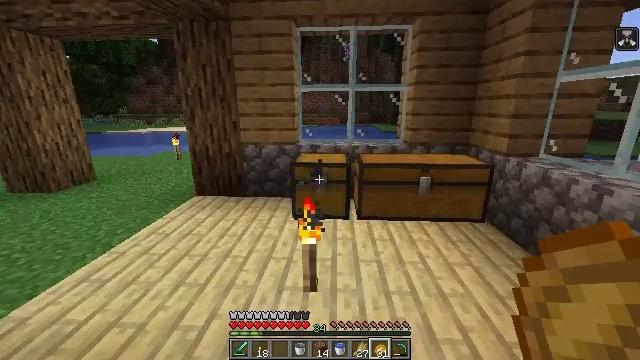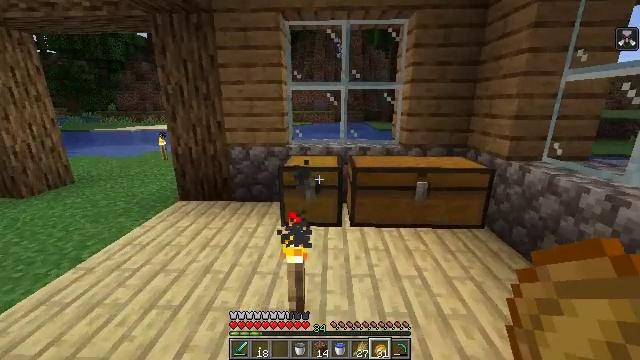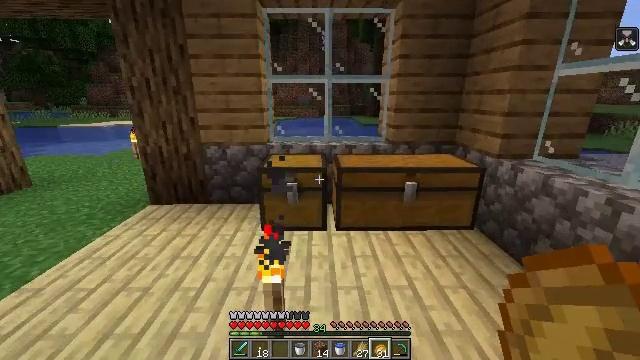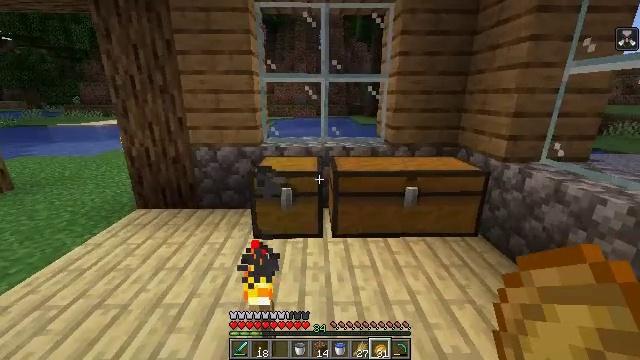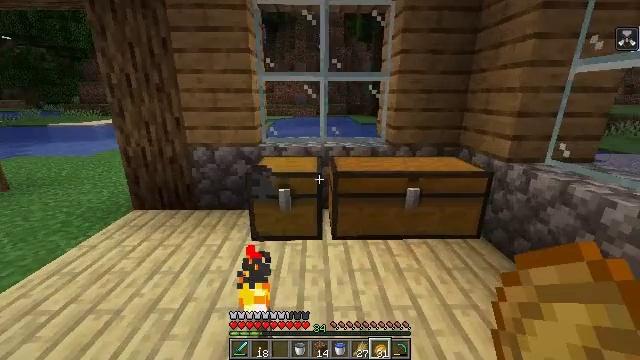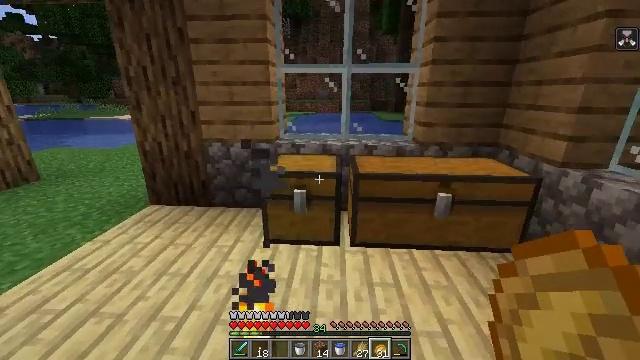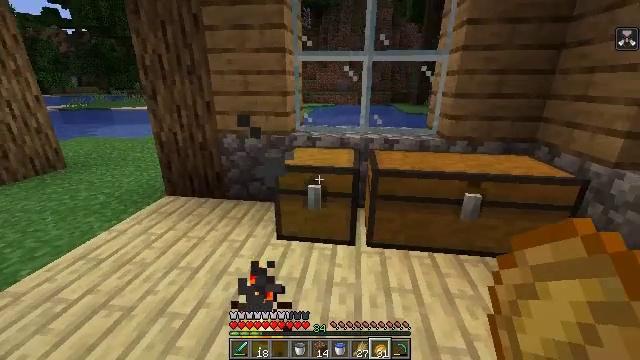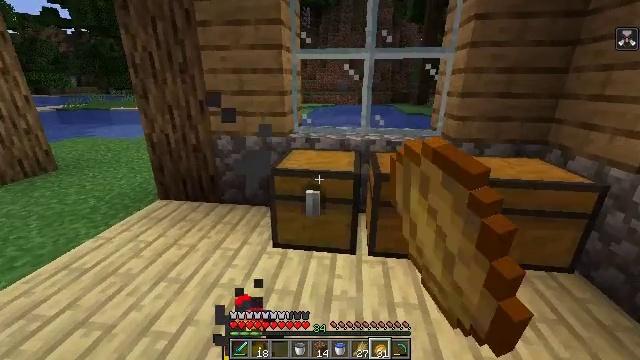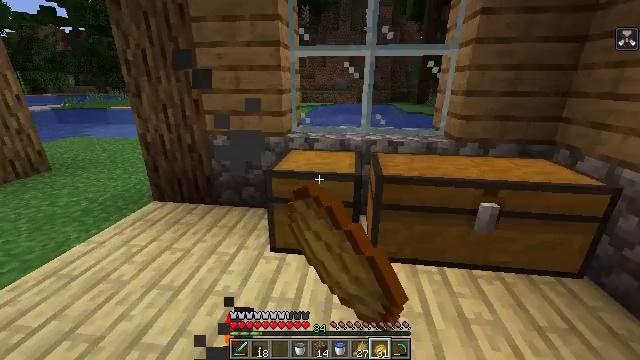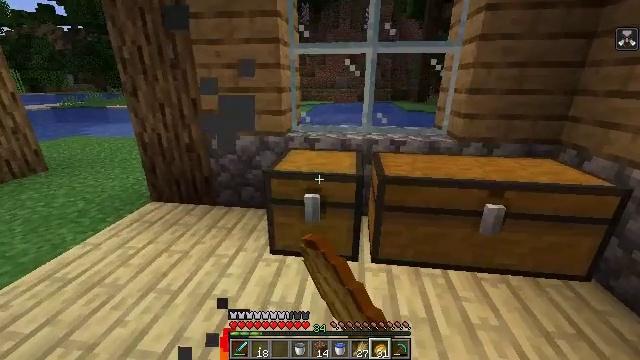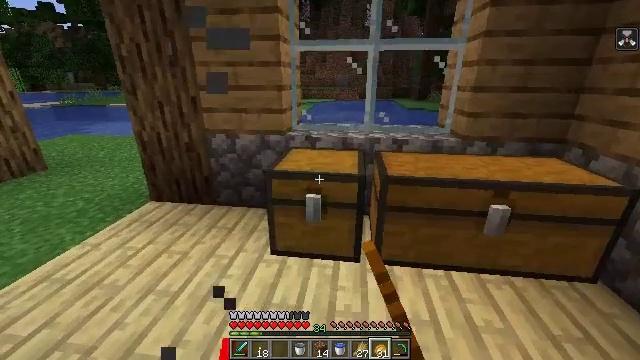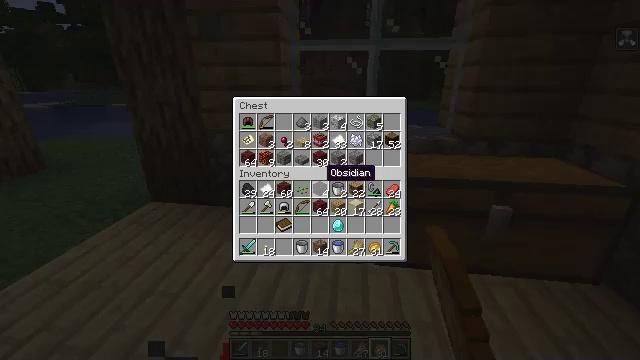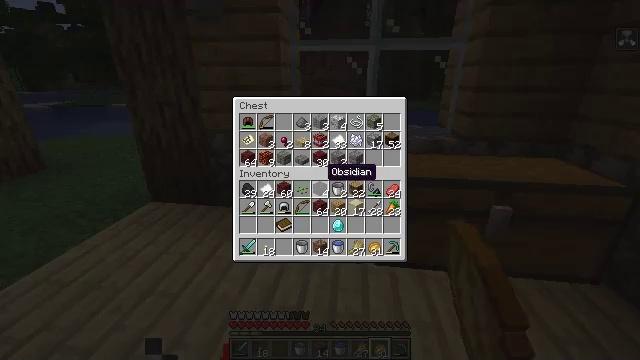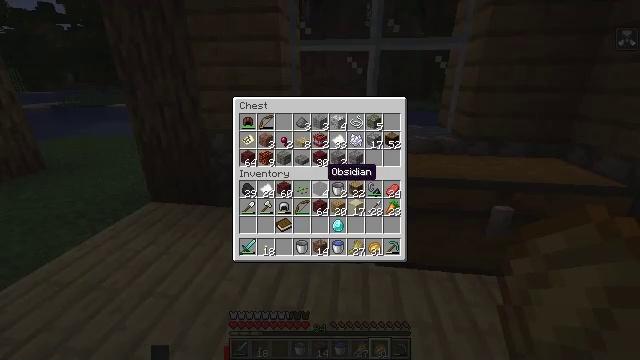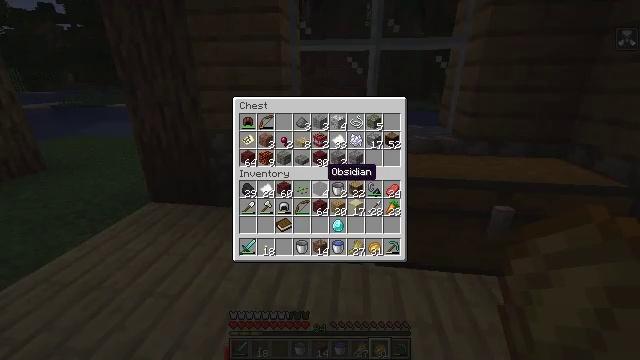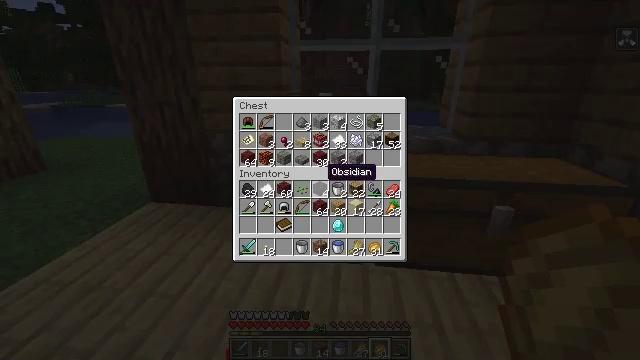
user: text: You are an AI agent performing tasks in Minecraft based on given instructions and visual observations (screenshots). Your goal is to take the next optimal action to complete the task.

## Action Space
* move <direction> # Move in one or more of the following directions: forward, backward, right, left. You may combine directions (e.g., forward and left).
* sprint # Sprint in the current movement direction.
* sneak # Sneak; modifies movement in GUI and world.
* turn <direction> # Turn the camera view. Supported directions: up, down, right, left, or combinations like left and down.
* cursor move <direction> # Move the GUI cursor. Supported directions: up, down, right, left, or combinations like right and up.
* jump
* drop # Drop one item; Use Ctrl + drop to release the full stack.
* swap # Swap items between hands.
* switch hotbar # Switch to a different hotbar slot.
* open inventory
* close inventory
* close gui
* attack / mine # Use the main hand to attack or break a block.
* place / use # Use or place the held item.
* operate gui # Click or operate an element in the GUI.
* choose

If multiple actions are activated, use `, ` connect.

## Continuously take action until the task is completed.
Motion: motion action
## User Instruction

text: Get ready to enchant items by crafting an enchanting table.
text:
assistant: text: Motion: move forward, turn right
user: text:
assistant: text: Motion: move forward, turn right and down
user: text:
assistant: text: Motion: move forward
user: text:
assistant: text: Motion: move forward
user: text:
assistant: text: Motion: move forward, turn left and down
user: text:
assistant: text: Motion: move forward, turn left and down, use / place
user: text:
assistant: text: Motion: use / place
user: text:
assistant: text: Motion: use / place
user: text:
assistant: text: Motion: no_op
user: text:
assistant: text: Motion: no_op
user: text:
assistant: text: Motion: open gui
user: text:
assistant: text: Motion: no_op
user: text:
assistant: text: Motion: no_op
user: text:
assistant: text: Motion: no_op
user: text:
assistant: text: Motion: no_op
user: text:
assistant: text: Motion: no_op
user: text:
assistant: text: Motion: no_op
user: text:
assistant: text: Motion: no_op
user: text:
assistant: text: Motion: no_op
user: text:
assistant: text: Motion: no_op
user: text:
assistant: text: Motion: no_op
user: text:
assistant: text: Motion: no_op
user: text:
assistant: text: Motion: no_op
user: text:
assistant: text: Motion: no_op
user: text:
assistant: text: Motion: no_op
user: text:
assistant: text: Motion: no_op
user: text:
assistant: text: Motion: no_op
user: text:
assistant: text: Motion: no_op
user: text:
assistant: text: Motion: no_op
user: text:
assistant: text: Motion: cursor move left